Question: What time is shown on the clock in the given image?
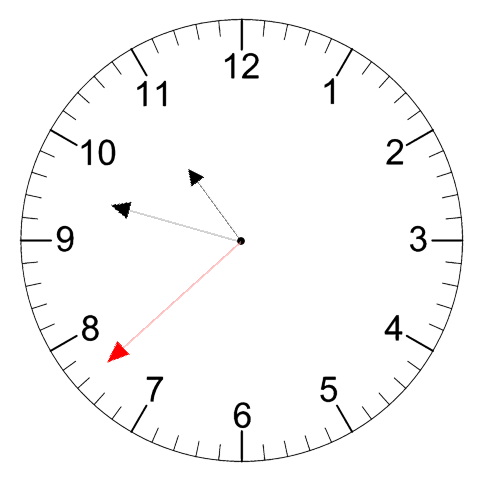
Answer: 10:47:38